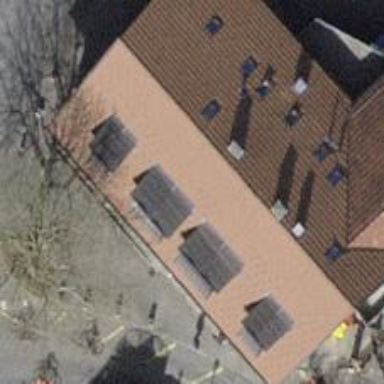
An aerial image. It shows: Restaurant.